Question: I'd like to add a custom control to my VS toolbox but the VS crash when I click on toolbox -> mouse right-click -> 'choose items...'. I read it's a know VS bug (since VS 08, from what I've read) that wasn't fixed yet.
1. start in safe mode: WDExpress /safemode
2. run as adm
3. Reset the Toolbox.
4. Check for the .tbd files and then delete them. But actually there are no any .tbd files in those folders:
> C:\Users\myUsername\AppData\Local\Microsoft\VisualStudio\10.0C:\Users\myUsername\AppData\Local\Microsoft\VisualStudio\12.0
(I guess there are two folder because I have the VS WEB installed apart from the VS 13, which I'm using and haveing that issue)
1. All those answers.
2. Try to clear this registers, which didn't exits in my installation.
NOTE: I didn't have any thrid party libraries installed. This is the very first one I will install.
But it didn't made any difference on my case and still crash. Any workaround? maybe add it via command-line or something? I'm pretty sure reinstall it will not make difference either.
: I didn't find the 'devenv.exe' (to run '/safemode' flag) in my VS installation folder but I read 'WDExpress' is the equivalent to so I ran it.
This is the screenshot before the crash:

: <URL> some information from the Event Viewer of my system.
Not sure if it helps. My giess is: it did crashed when trying to get the version of the 'microsoft.teamfoundation.discussion.client.dll' dll.
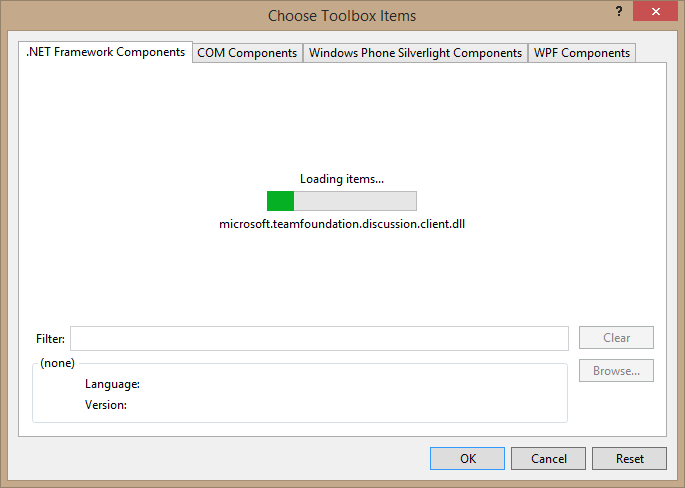
Answer: After hours I finally I fixed it :) I hope it useful to anyone. This was pretty simple: control panel -> Add or Remove Programs -> select the Visual Studio -> Add or Remove -> will open the VS uninstall program, click on Repair button. After repair finishied I restarted the machine and worked fine for me.